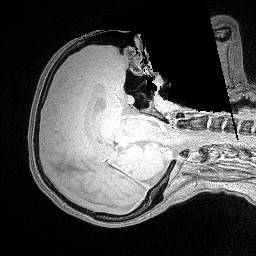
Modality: FLASH
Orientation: axial
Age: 26
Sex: female